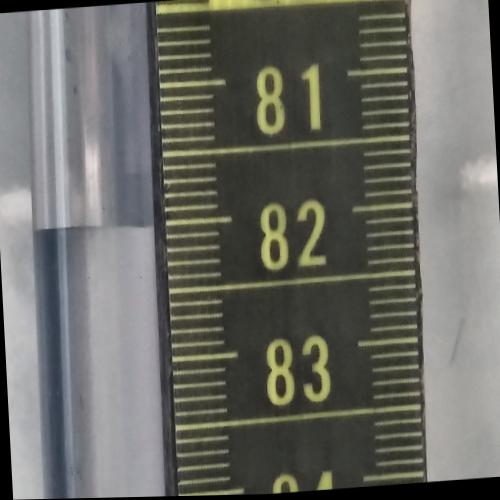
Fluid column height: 82.0 cm